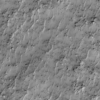
Label: not_dusty